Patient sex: M
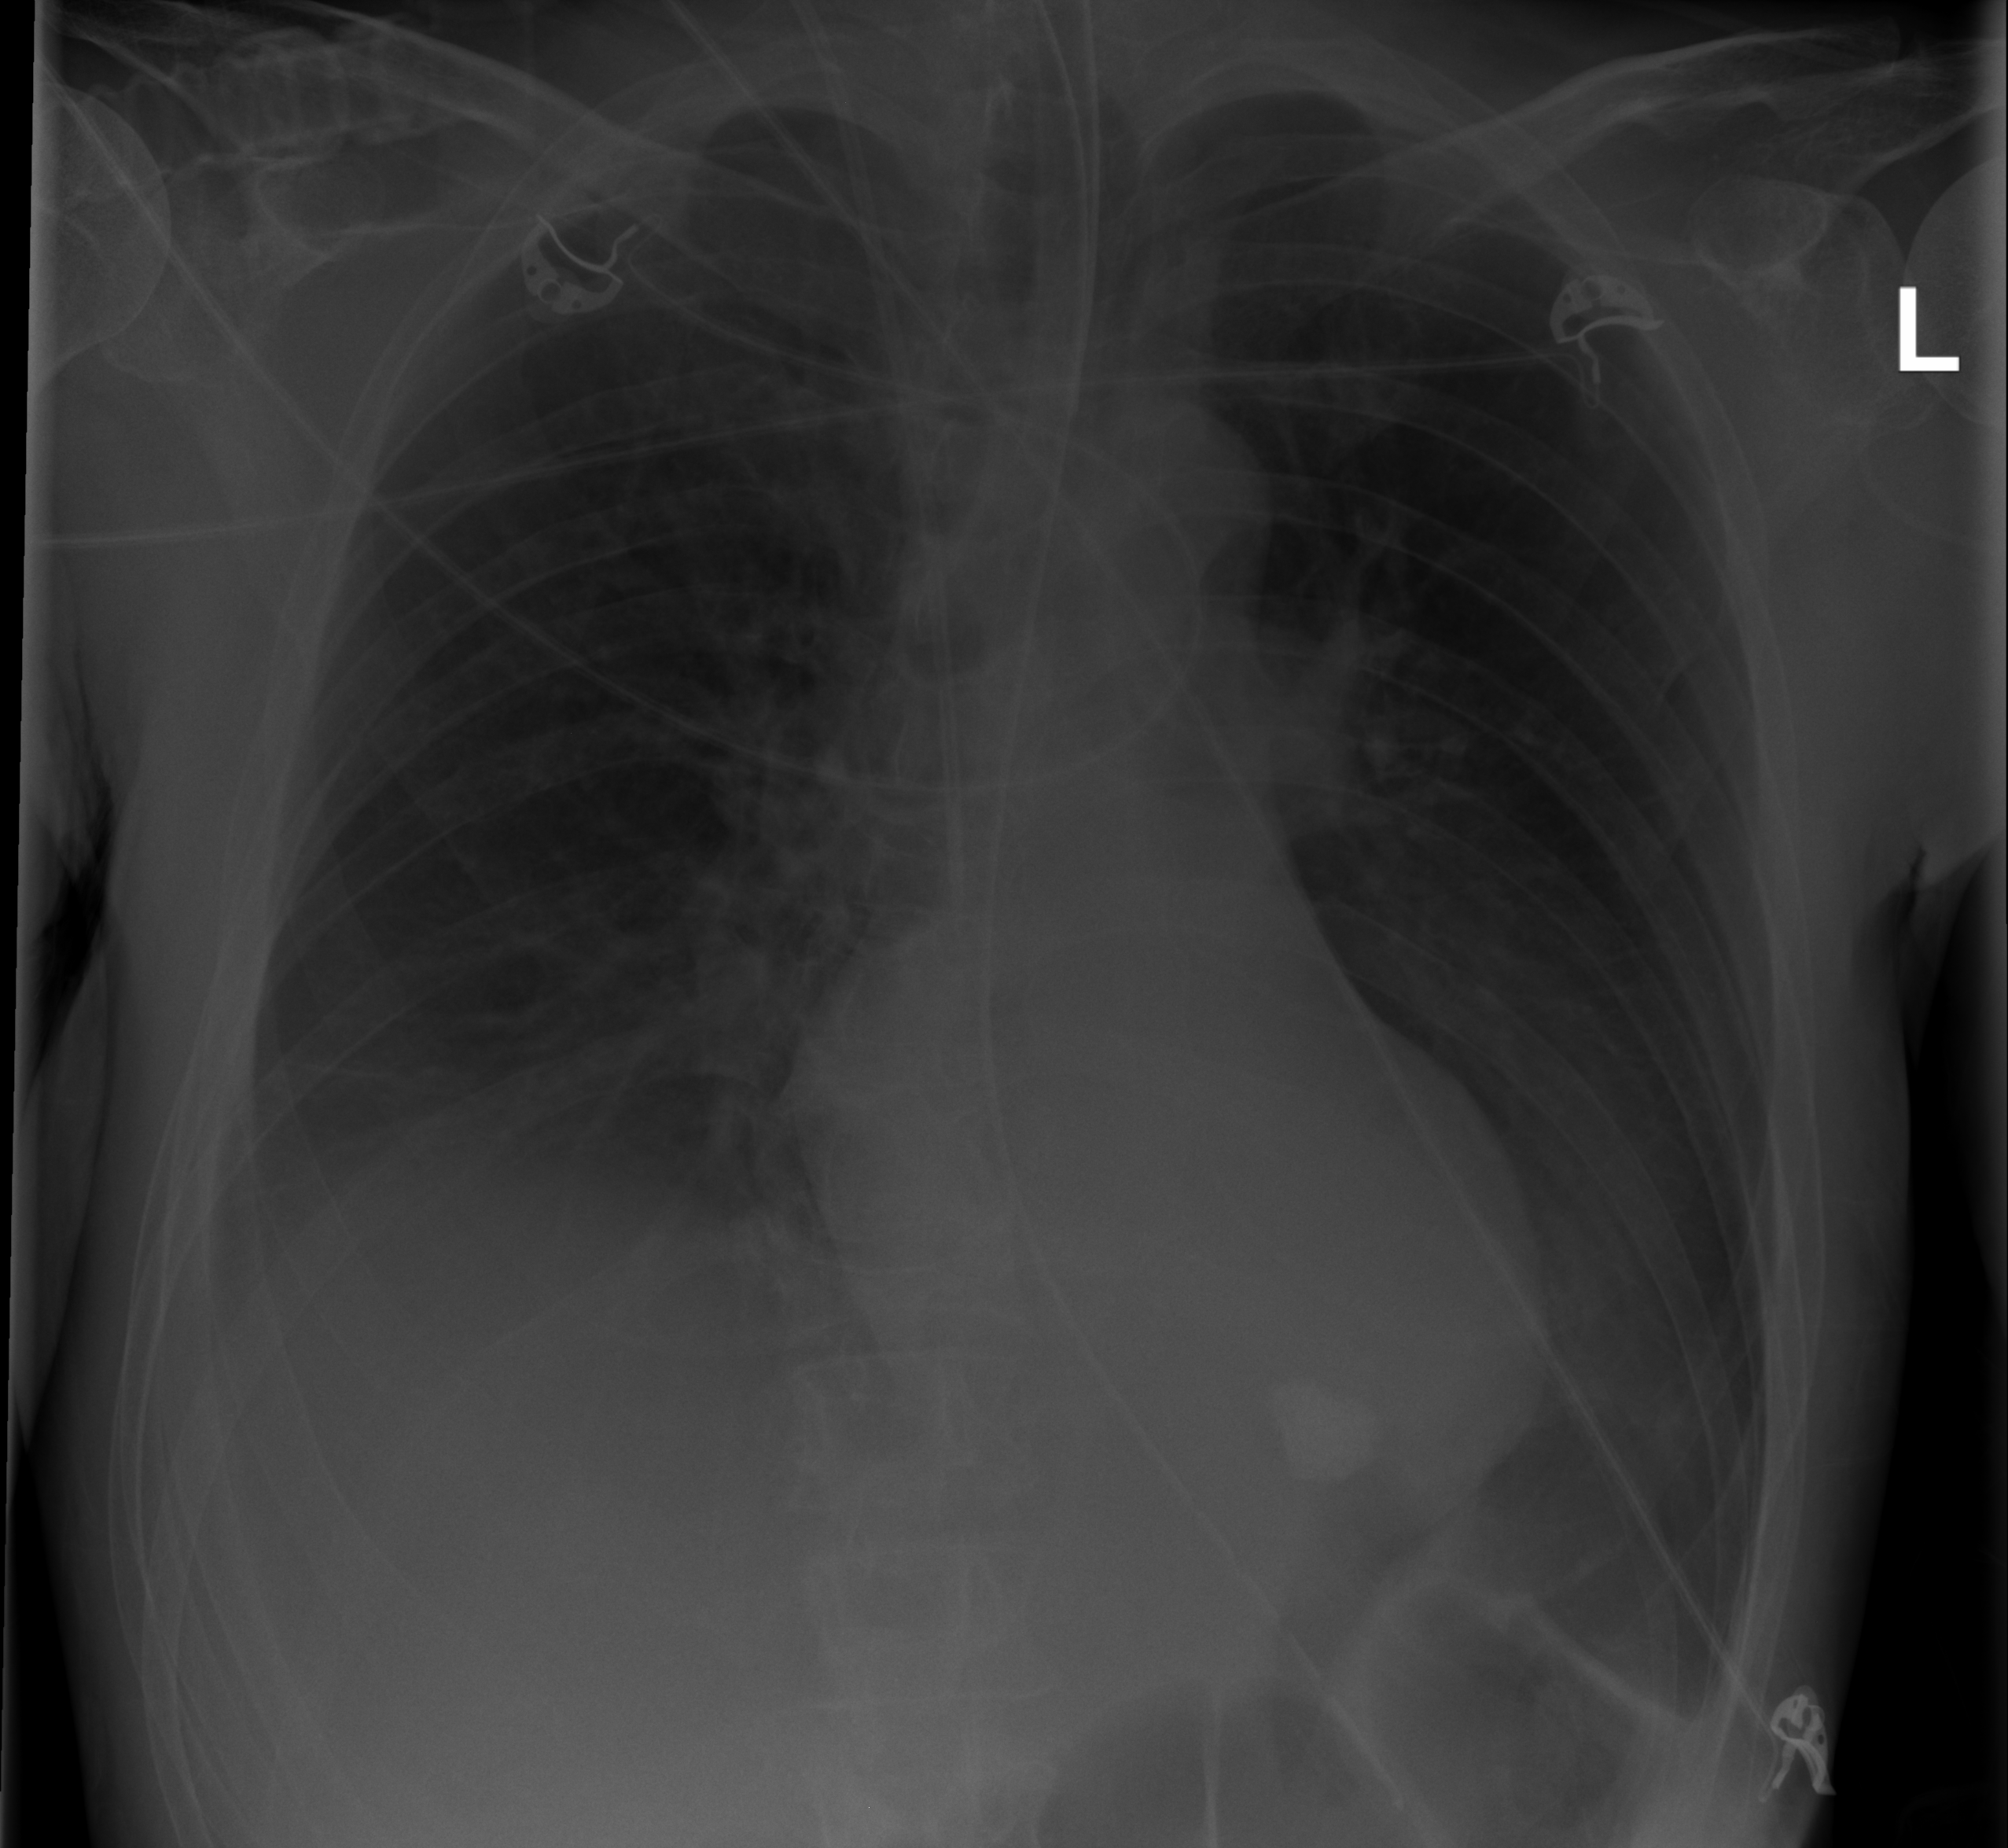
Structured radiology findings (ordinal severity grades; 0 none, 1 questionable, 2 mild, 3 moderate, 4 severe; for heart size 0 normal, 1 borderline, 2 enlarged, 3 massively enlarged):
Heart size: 0
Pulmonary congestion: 0
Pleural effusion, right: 2
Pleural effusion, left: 1
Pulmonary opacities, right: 0
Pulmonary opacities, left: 0
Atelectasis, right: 0
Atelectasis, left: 0